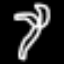
Label: palm tree